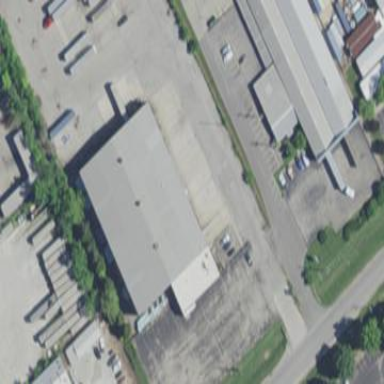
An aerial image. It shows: Building.